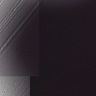
Metastatic tissue present: no